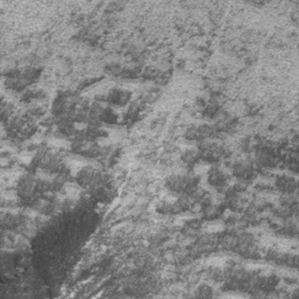
Label: frost